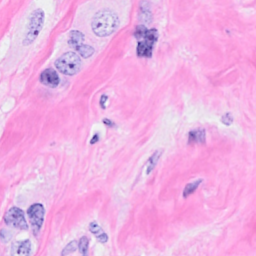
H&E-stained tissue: Breast